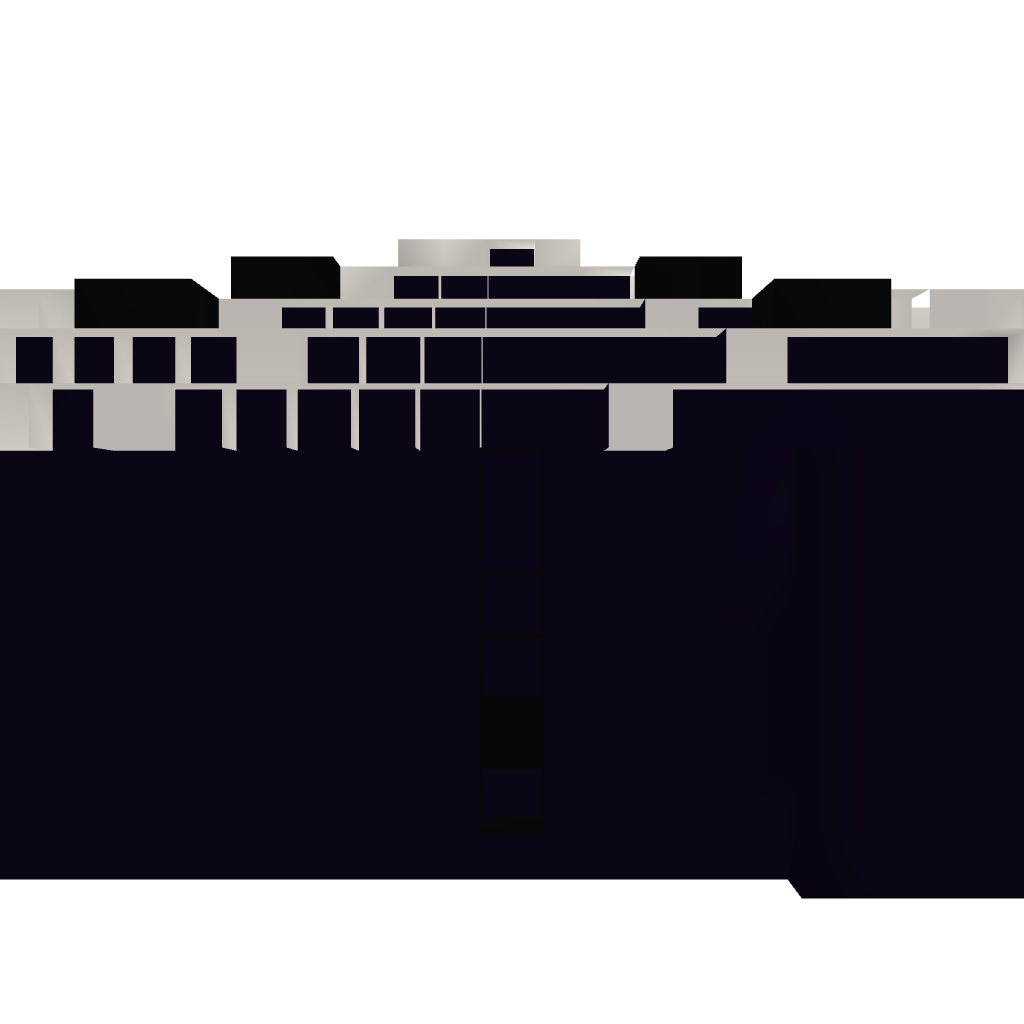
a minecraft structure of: Train Station for the Nether - Automated